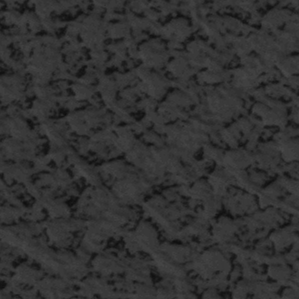
Label: frost